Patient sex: M
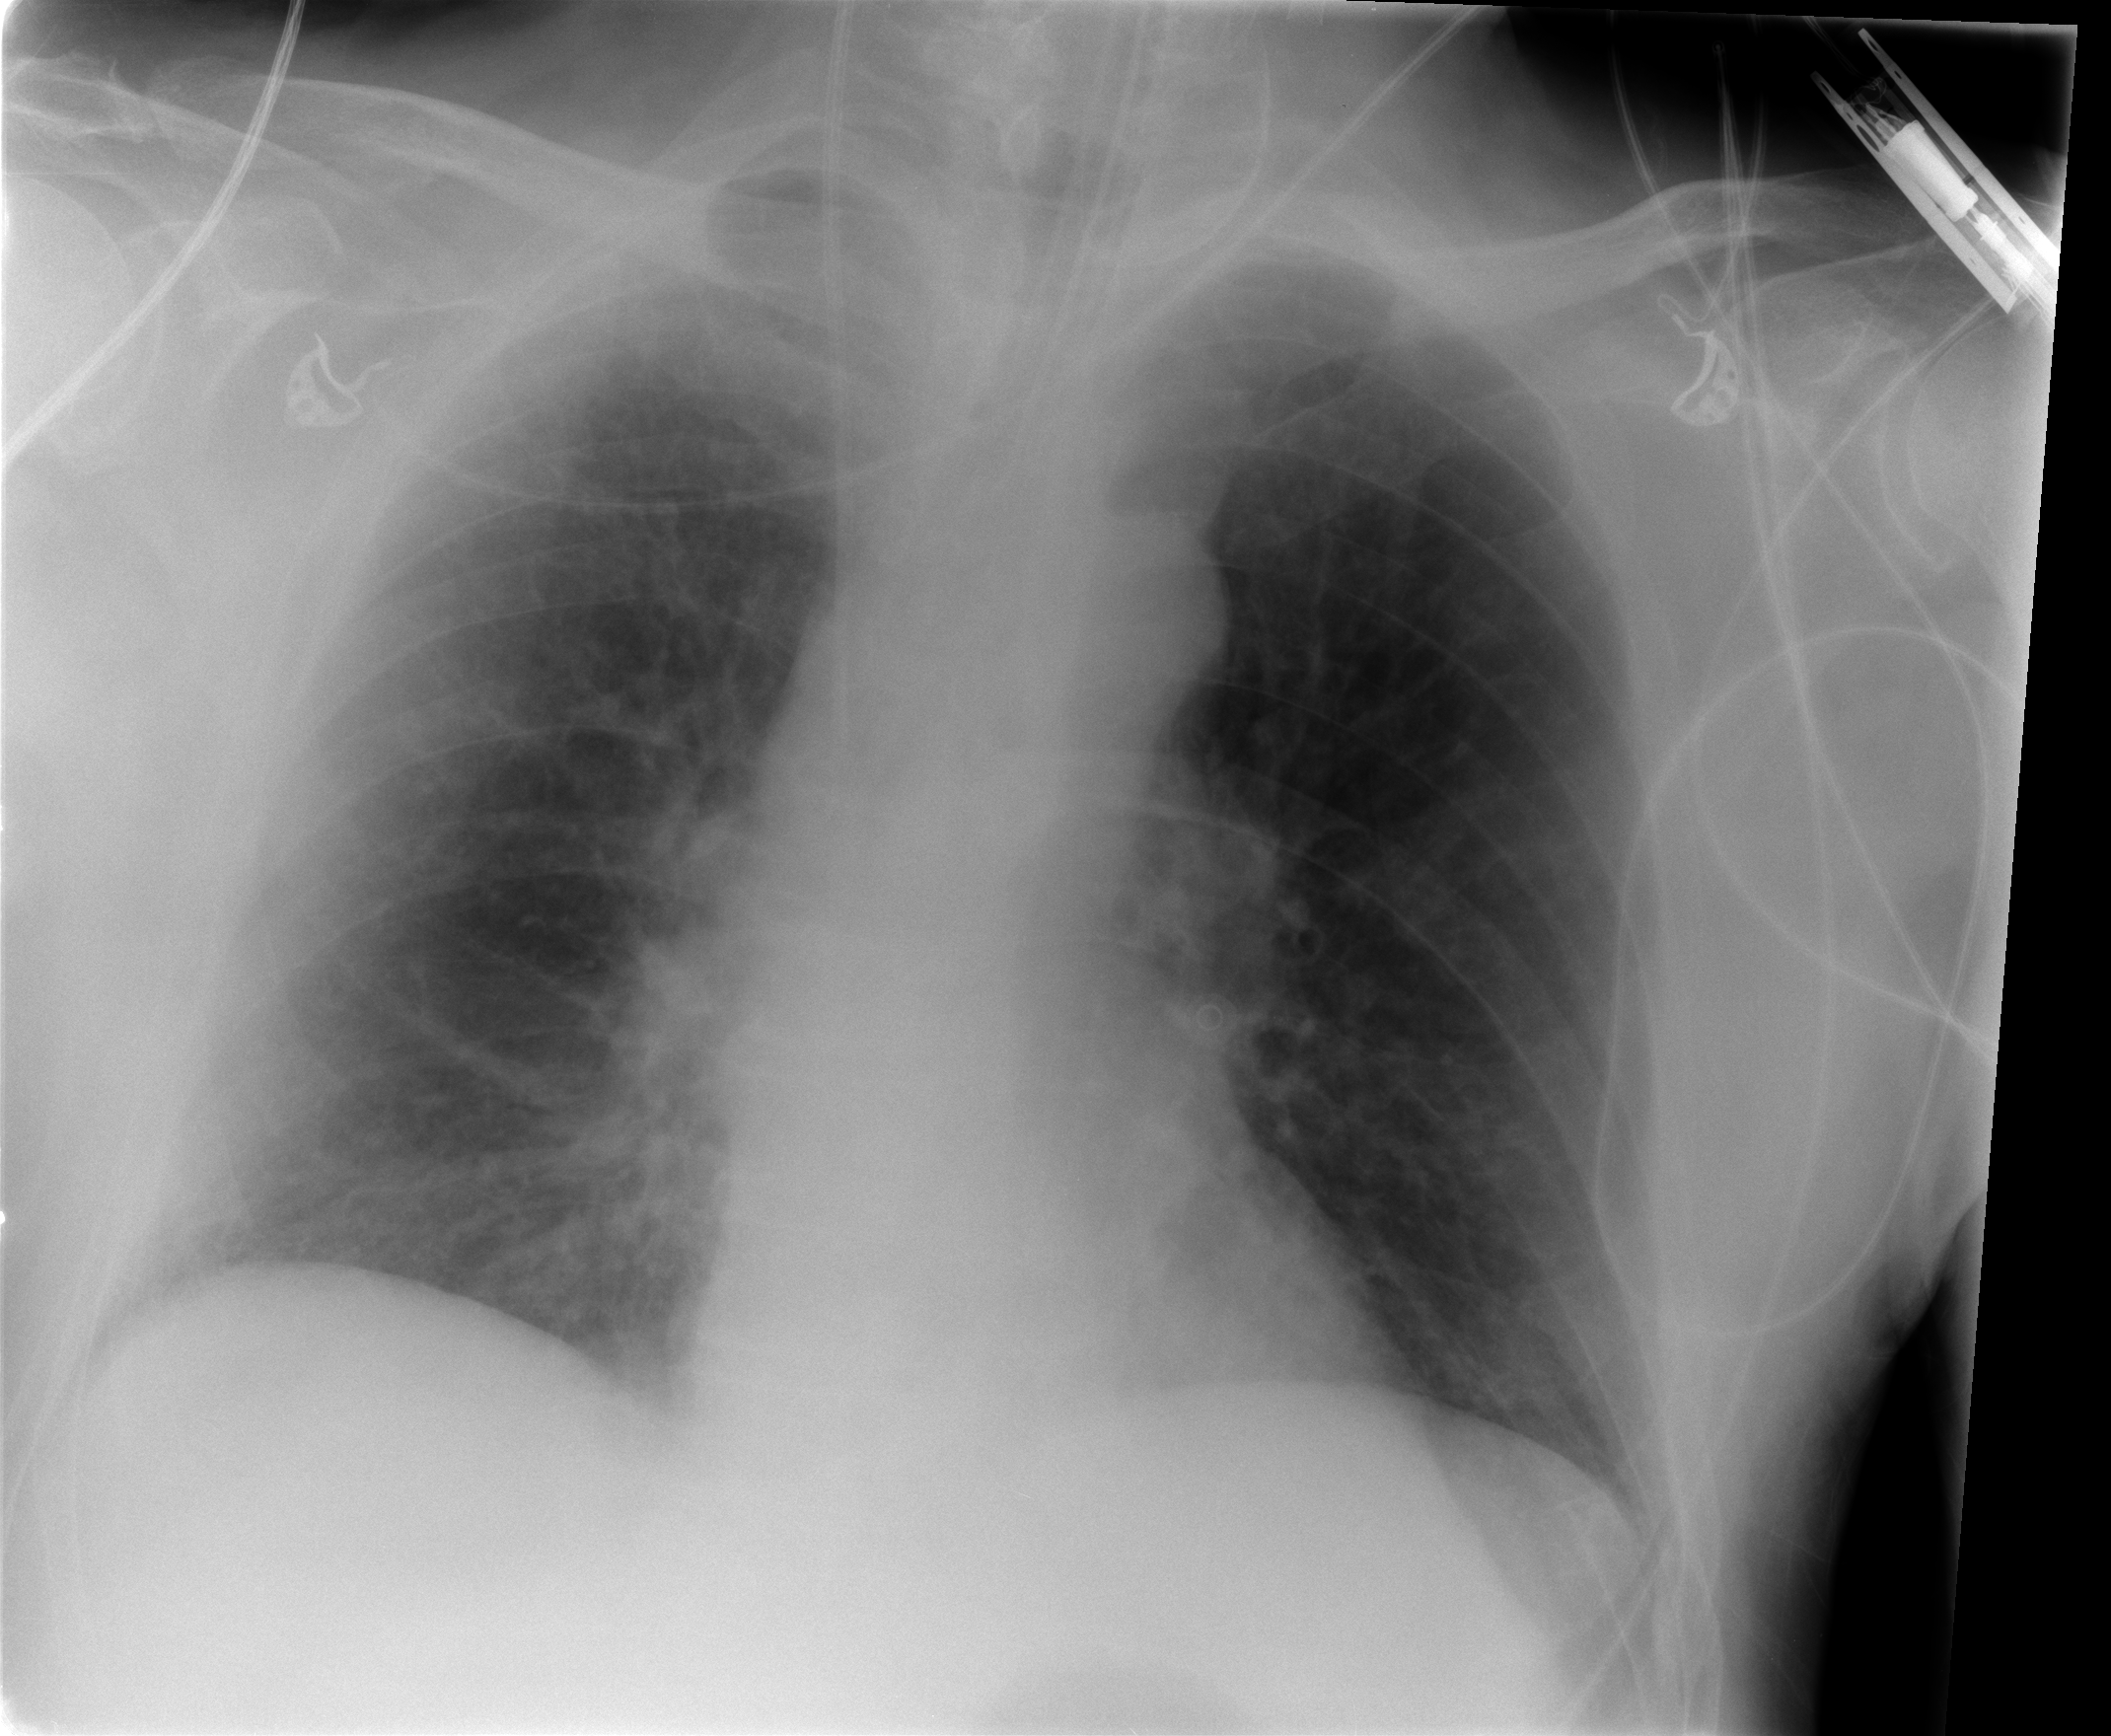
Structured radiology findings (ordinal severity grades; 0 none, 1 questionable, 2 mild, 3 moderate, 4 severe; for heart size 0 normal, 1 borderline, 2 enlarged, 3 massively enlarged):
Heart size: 0
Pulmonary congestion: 2
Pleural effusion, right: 0
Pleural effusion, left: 0
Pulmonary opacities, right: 1
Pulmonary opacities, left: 1
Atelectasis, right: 0
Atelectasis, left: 0